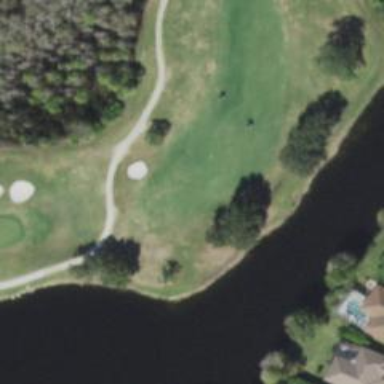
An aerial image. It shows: Golf fairway in the image.